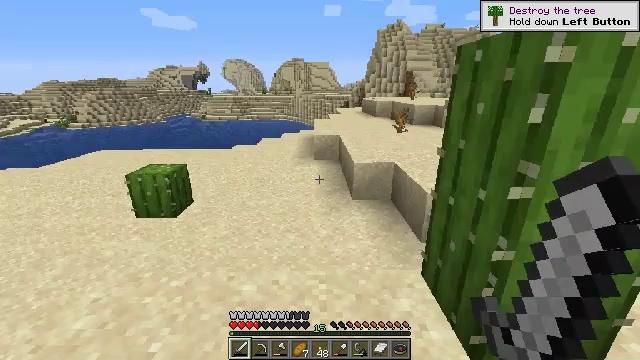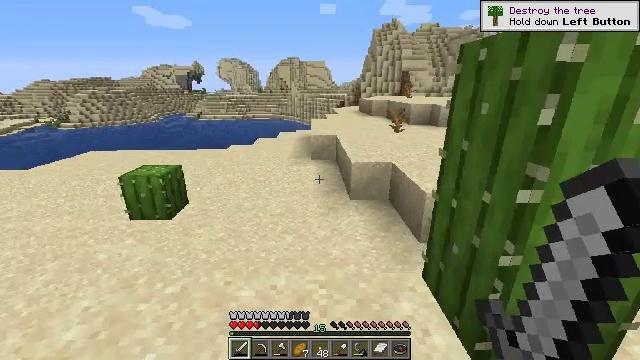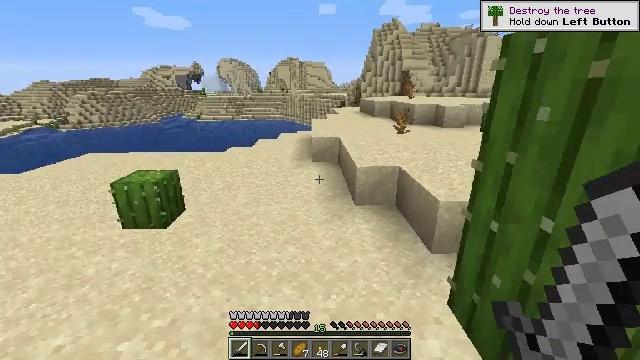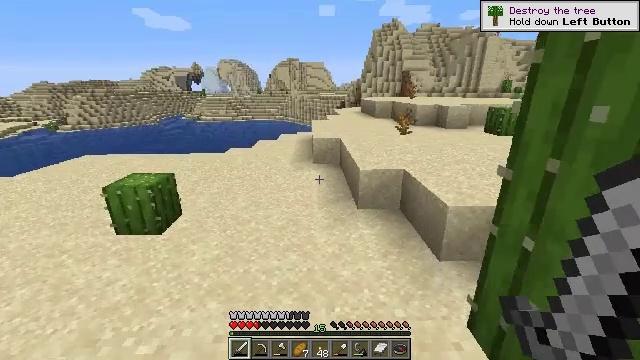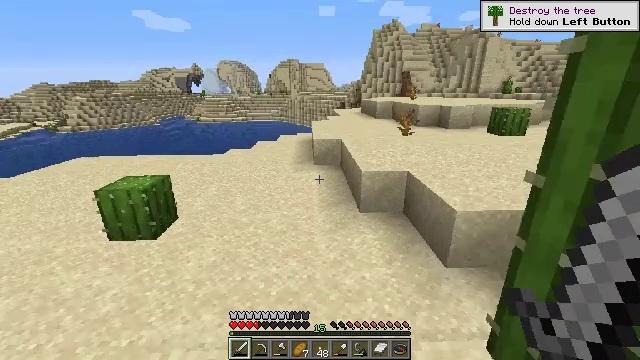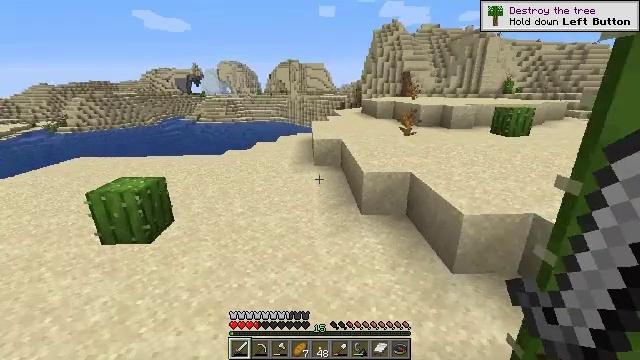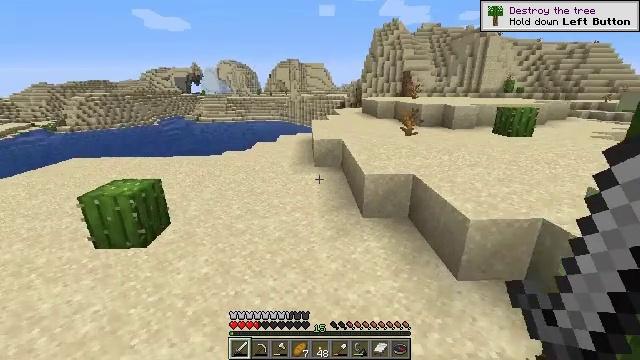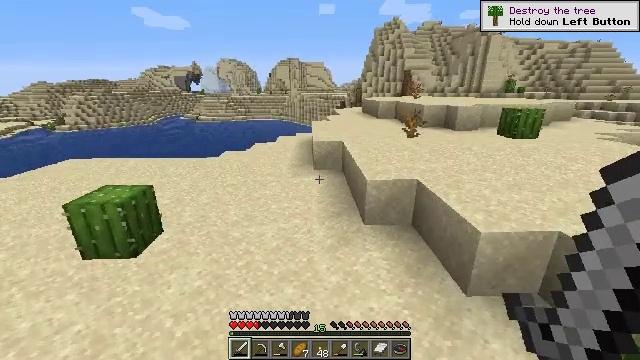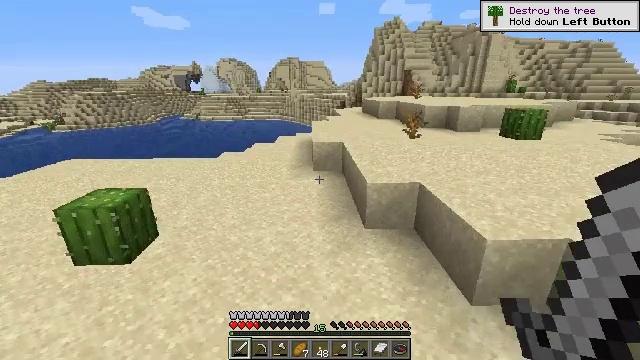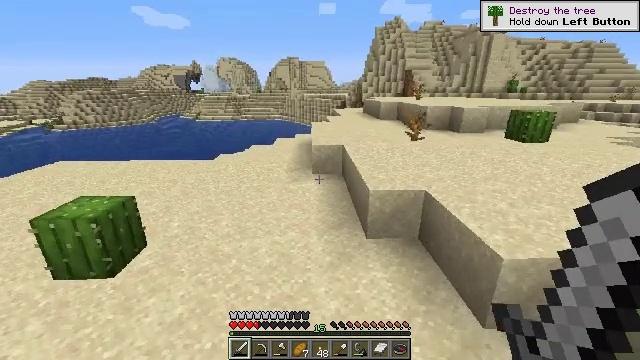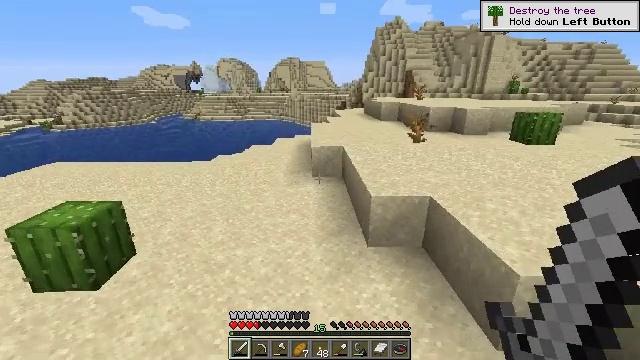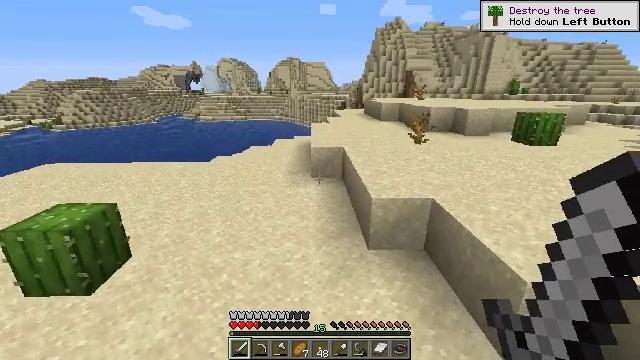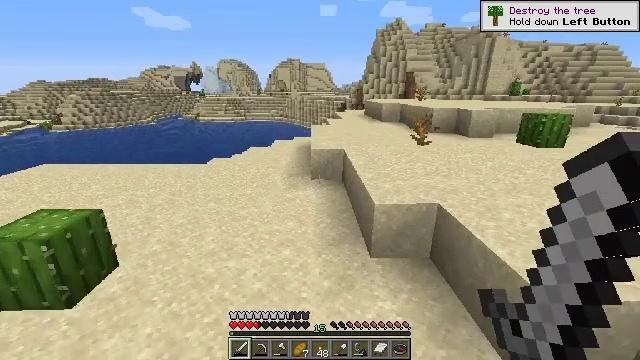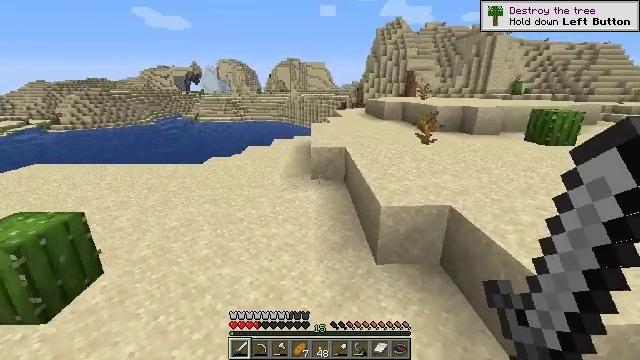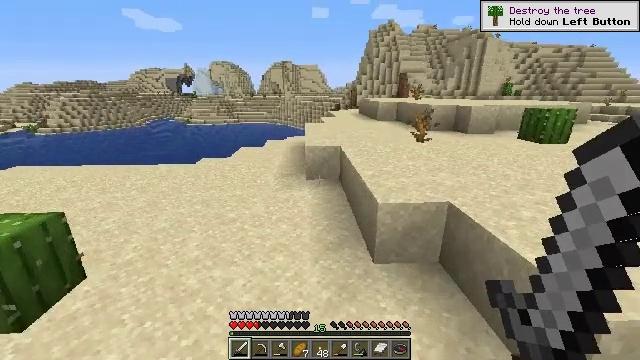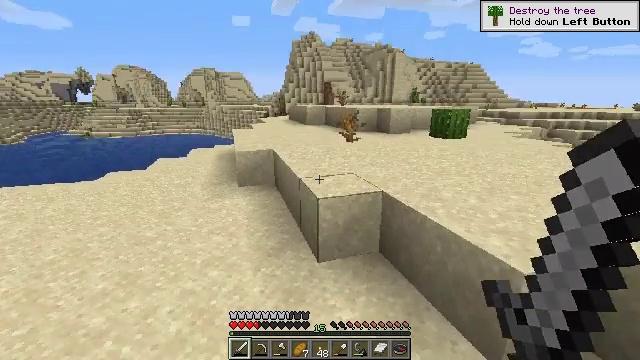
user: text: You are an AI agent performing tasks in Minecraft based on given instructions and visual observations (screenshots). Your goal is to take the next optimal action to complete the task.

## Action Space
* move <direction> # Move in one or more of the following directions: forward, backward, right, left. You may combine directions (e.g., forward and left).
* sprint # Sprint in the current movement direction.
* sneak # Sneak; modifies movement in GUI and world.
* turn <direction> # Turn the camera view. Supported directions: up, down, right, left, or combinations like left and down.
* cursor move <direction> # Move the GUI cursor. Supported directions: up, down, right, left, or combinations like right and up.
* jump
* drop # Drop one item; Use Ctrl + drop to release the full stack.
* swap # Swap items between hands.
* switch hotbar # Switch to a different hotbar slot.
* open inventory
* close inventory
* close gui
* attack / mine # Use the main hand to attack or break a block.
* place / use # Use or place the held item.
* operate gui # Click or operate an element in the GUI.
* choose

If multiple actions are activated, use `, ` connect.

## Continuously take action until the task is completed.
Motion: motion action
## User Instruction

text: Left click to mine the dead bush.
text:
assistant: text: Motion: move forward
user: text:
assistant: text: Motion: move forward
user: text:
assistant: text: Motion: move forward
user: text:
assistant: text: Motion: move forward
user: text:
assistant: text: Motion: move forward
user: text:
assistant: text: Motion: move forward
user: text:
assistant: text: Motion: move forward
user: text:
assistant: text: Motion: move forward
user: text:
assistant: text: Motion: move forward
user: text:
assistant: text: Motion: move forward
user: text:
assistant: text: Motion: move forward
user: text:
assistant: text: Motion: move forward
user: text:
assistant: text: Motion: move forward
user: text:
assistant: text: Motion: move forward, turn right
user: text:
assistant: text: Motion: move forward, turn right and up
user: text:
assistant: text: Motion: move forward, turn right and up
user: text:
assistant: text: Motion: move forward, turn right
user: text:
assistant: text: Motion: move forward
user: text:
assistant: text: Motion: move forward
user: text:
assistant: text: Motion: move forward
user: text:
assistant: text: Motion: move forward
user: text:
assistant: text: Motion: move forward
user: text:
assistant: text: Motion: move forward
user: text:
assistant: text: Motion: move forward
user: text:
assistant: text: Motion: move forward
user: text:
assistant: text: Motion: move forward, turn left
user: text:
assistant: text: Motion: move forward, turn left
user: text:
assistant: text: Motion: move forward, turn left, jump
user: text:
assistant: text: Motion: move forward, turn left, jump
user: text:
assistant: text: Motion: move forward, jump